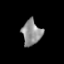
Tissue: skin
Cell type: Fibroblasts
Senescence score: 0.6828
Nuclear area (px): 470
Mean DAPI intensity: 143.743